Field crop: maize
Growth stage: 2
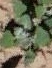
Species: chenopodium